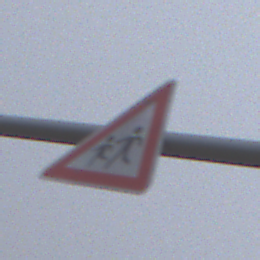
Verkehrszeichen: KinderRechts
Umgebung: Outdoor, RoadRail
Tageszeit: MorningAfternoon
Wetter: Overcast
Licht: Natural
Jahreszeit: NotSpecified
Kontrast: LowContrast